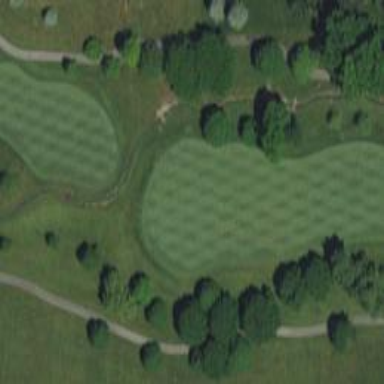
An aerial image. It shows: Golf hole.